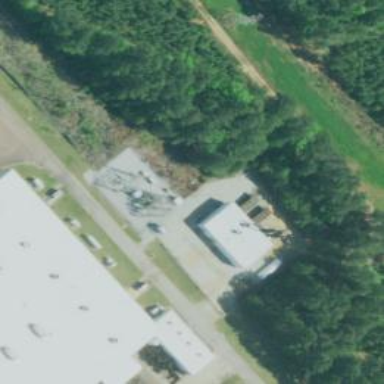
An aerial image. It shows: Generator for power supply.